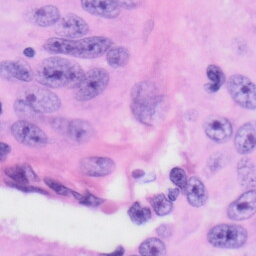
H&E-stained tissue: Skin